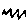
Label: zigzag